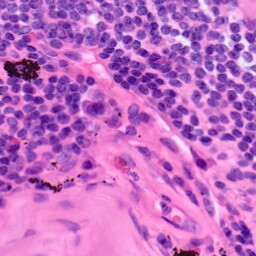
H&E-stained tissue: Lung